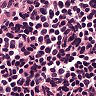
Metastatic tissue present: no